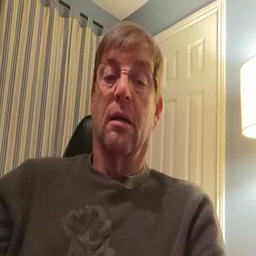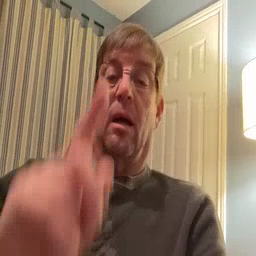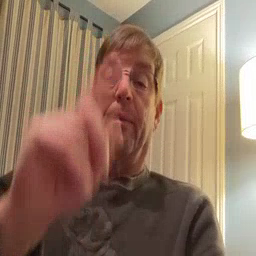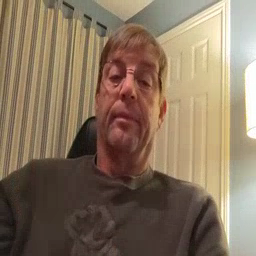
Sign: up